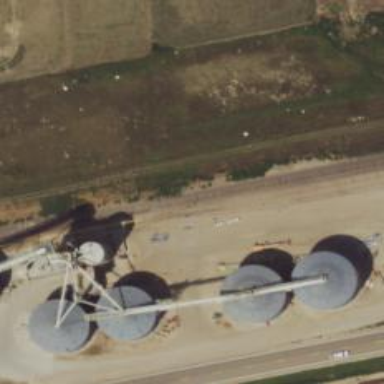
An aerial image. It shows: Silo.